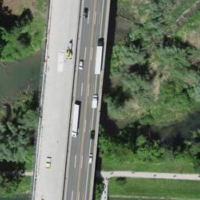
EUNIS habitat code: 57
Species observed at this site:
Certhia brachydactyla
Corvus corone
Podiceps cristatus
Cyanistes caeruleus
Fulica atra
Alcedo atthis
Anas platyrhynchos
Sturnus vulgaris
Troglodytes troglodytes
Dendrocopos major
Delichon urbicum
Fringilla coelebs
Aegithalos caudatus
Sylvia atricapilla
Turdus merula
Columba palumbus
Phalacrocorax carbo
Phylloscopus collybita
Poecile palustris
Larus michahellis
Gallinula chloropus
Parus major
Erithacus rubecula
Hirundo rustica
Mergus merganser
Regulus regulus
Falco tinnunculus
Motacilla alba
Ficedula hypoleuca